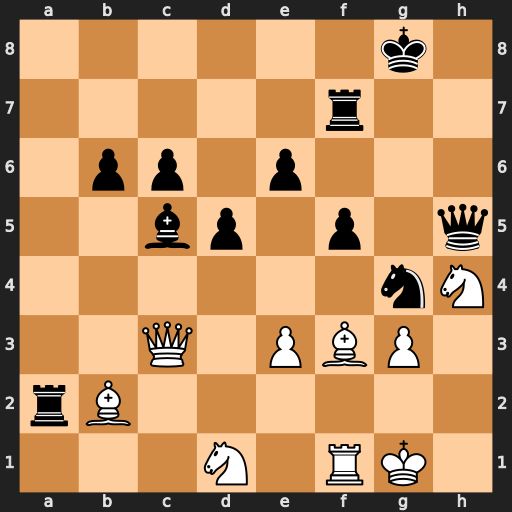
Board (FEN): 6k1/5r2/1pp1p3/2bp1p1q/6nN/2Q1PBP1/rB6/3N1RK1
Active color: w
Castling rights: -
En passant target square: -
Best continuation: Bxg4 fxg4 Rxf7 Kxf7 Qf6+ Ke8 Qxe6+